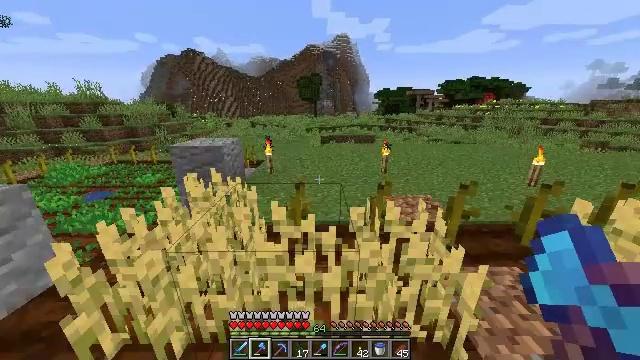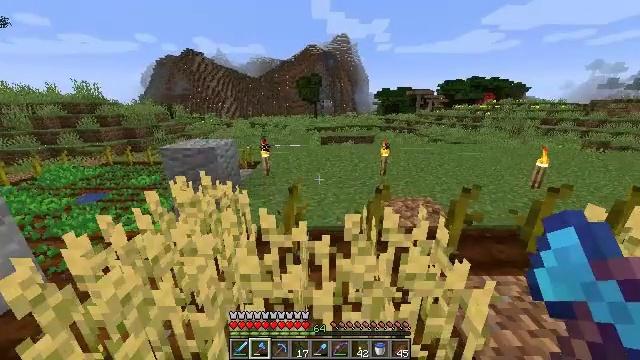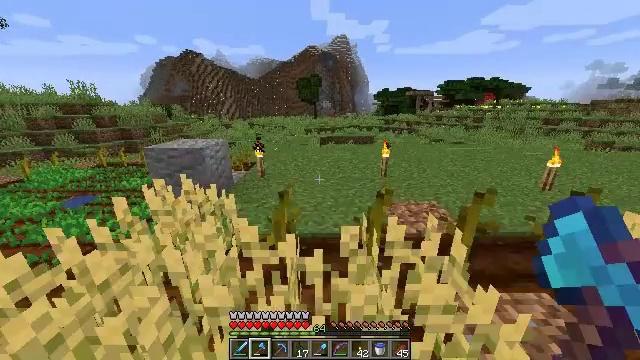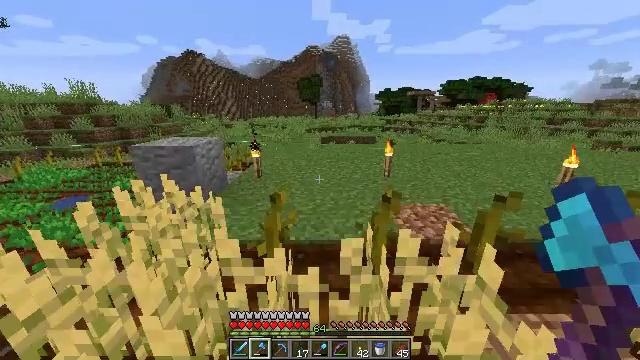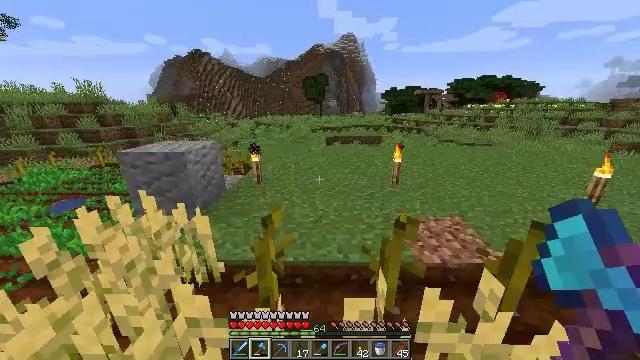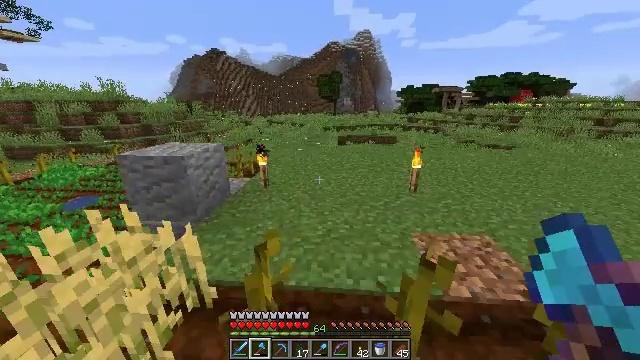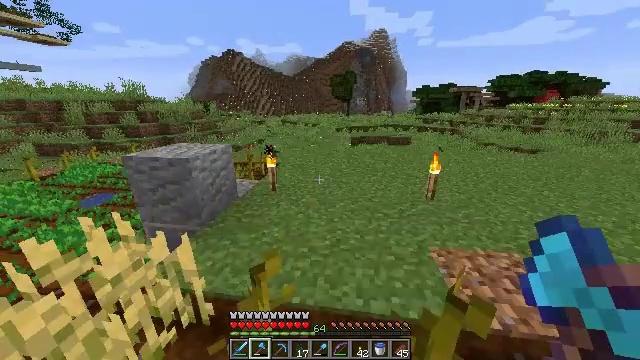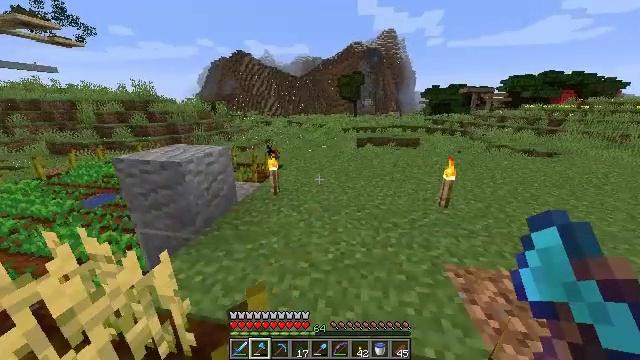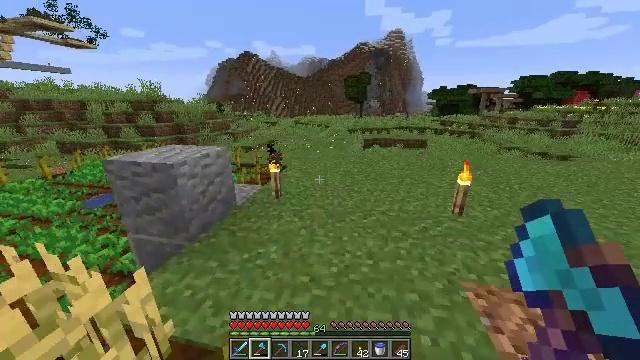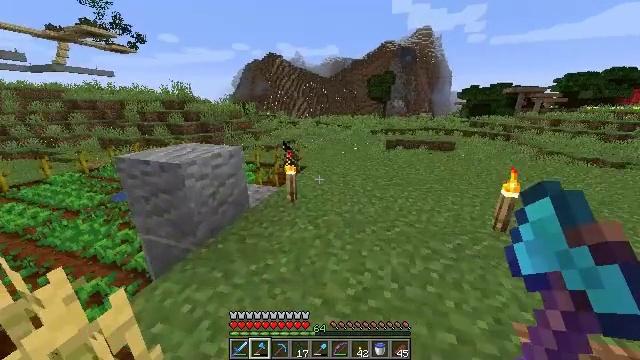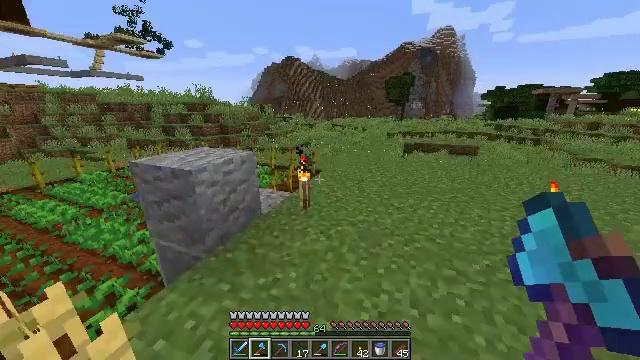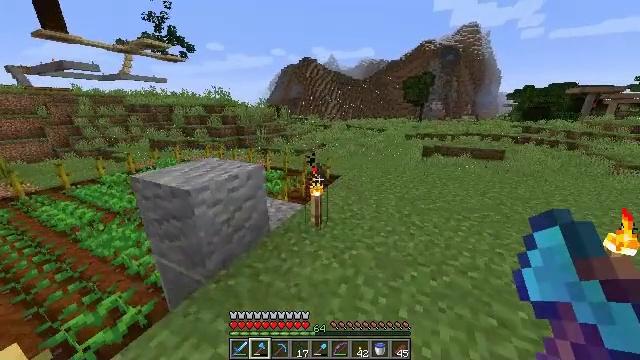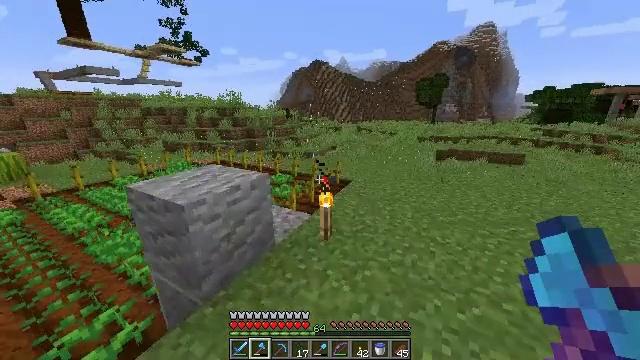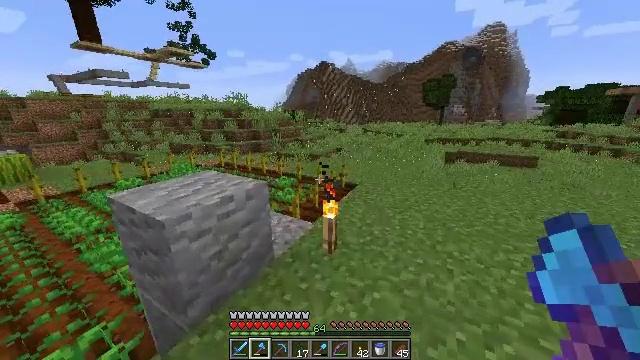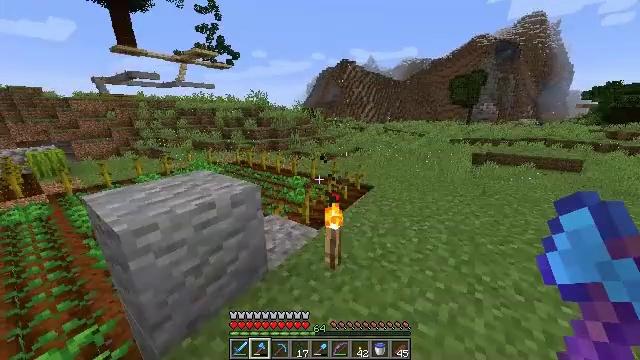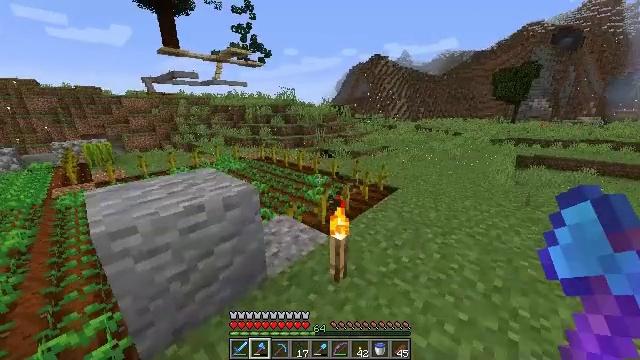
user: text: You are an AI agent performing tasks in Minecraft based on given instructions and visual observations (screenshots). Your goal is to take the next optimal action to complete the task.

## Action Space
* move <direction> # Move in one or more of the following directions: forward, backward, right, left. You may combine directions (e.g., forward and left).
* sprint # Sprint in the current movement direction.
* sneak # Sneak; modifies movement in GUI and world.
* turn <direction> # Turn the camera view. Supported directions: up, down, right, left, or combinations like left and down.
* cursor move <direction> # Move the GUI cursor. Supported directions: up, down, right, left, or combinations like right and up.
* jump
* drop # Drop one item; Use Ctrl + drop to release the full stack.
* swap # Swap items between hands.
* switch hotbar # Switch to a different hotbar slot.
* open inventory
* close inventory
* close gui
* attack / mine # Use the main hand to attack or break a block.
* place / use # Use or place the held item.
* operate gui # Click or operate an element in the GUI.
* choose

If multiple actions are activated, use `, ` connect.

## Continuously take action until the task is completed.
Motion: motion action
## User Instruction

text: Mine a melon block.
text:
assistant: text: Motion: move forward, sprint
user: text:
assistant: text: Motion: move forward, sprint
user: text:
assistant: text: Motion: move forward, sprint
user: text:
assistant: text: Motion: move forward, sprint, turn left
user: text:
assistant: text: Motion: move forward, sprint, turn left
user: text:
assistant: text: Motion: move forward, sprint, turn left
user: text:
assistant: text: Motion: move forward, sprint, turn left
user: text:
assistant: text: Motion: move forward, sprint, turn left
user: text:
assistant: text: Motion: move forward, sprint, turn left
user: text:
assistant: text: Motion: move forward, sprint, turn left
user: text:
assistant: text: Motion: move forward, sprint, turn left
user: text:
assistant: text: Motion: move forward, sprint, turn left
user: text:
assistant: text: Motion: move forward and move right, sprint, turn left
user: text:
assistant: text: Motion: move forward and move right, sprint, turn left
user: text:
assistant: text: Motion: move forward and move right, sprint, turn left
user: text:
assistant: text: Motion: move forward, sprint, turn left and down
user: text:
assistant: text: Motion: move forward, sprint
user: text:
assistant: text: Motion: move forward and move right, sprint
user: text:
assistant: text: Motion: move forward and move right, sprint, turn left
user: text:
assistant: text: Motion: move forward and move right, sprint, turn left
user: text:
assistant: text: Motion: move forward and move right, sprint
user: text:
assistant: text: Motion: move forward and move right, sprint
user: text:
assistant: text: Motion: move forward and move right, sprint
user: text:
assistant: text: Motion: move forward and move right, sprint, turn right
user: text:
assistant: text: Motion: move forward and move right, sprint, turn right
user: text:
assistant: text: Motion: move forward and move right, sprint
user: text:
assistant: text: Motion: move forward and move right, sprint
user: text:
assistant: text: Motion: move forward, sprint
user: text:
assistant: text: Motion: move forward and move right, sprint
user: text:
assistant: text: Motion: move forward and move right, sprint, turn left